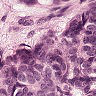
Metastatic tissue present: yes